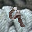
Label: 9